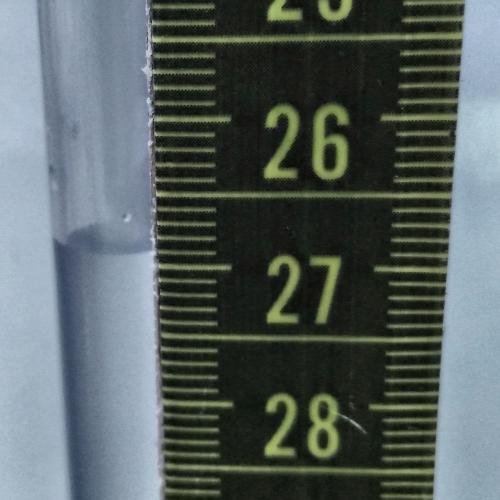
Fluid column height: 26.9 cm